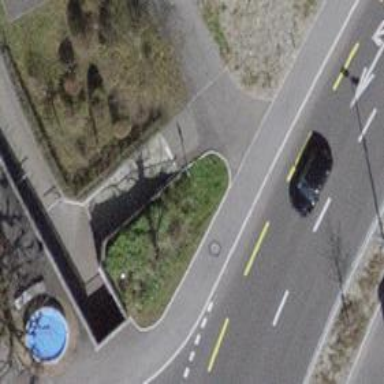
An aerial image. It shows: Road with steps.